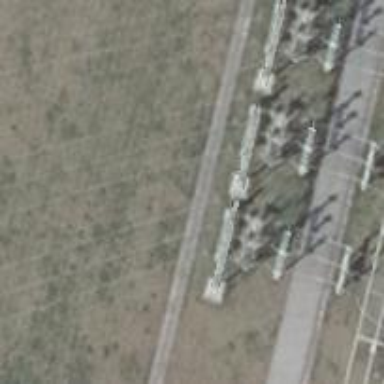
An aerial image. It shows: Three power lines with cables.